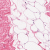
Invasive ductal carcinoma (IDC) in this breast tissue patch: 0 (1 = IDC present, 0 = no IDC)